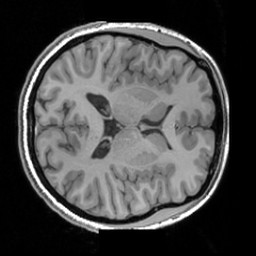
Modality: T1w
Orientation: axial
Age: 22
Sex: female
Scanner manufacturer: siemens
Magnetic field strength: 3 T
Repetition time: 1.63 s
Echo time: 0.00311 s